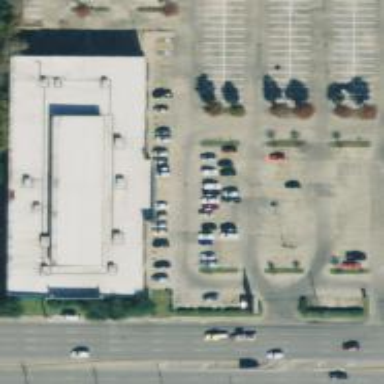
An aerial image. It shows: Parking space is available.